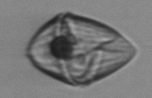
Label: Gyrodinium